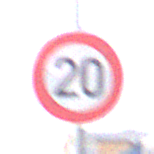
Verkehrszeichen: Geschwindigkeit20
Umgebung: Outdoor, Urban
Tageszeit: MorningAfternoon
Wetter: Overcast
Licht: Natural
Jahreszeit: NotSpecified
Kontrast: LowContrast